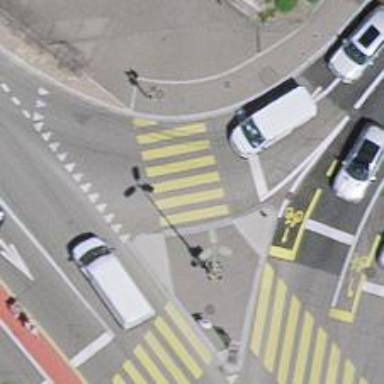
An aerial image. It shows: Traffic signals at road crossing.